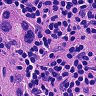
Metastatic tissue present: yes